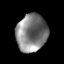
Tissue: prostate
Cell type: T cells
Senescence score: 0.7498
Nuclear area (px): 1131
Mean DAPI intensity: 127.982